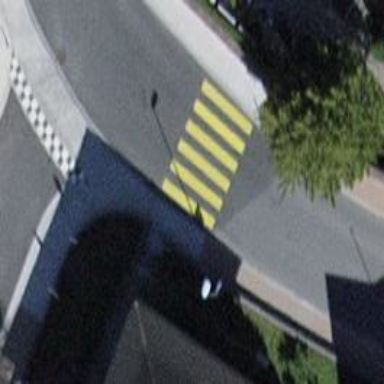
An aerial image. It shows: Uncontrolled zebra crossing on the road.